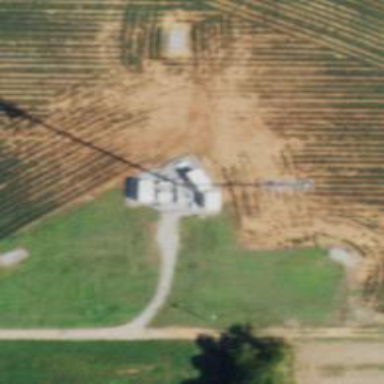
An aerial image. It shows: Mast tower used for communication.